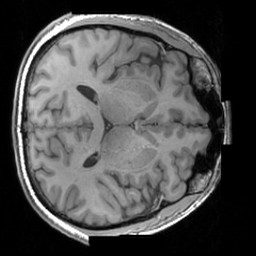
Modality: T1w
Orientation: axial
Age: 32
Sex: male
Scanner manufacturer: siemens
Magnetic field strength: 3 T
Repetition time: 1.63 s
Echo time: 0.00311 s